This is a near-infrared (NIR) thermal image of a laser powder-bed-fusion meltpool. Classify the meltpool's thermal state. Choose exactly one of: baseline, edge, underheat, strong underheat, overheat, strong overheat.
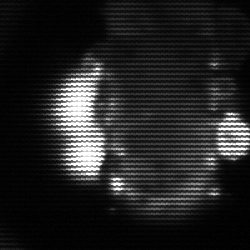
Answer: strong underheat